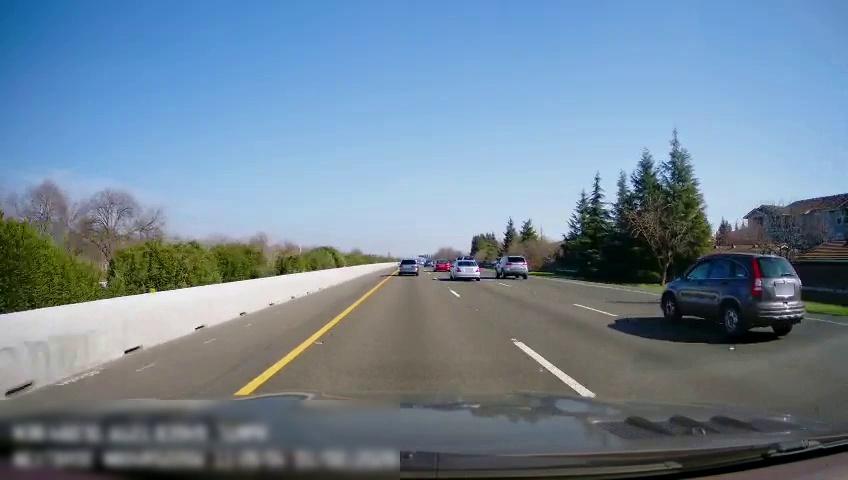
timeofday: Day
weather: Sunny
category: Drivable Space
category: Vehicles | SUV
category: Vehicles | Car
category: Vehicles | Car
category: Vehicles | SUV
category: Vehicles | SUV
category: Vehicles | Other LV
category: Vehicles | Car
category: Lanes | Current Lane
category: Lanes | Current Lane
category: Lanes | Alternate Lane
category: Lanes | Alternate Lane